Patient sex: M
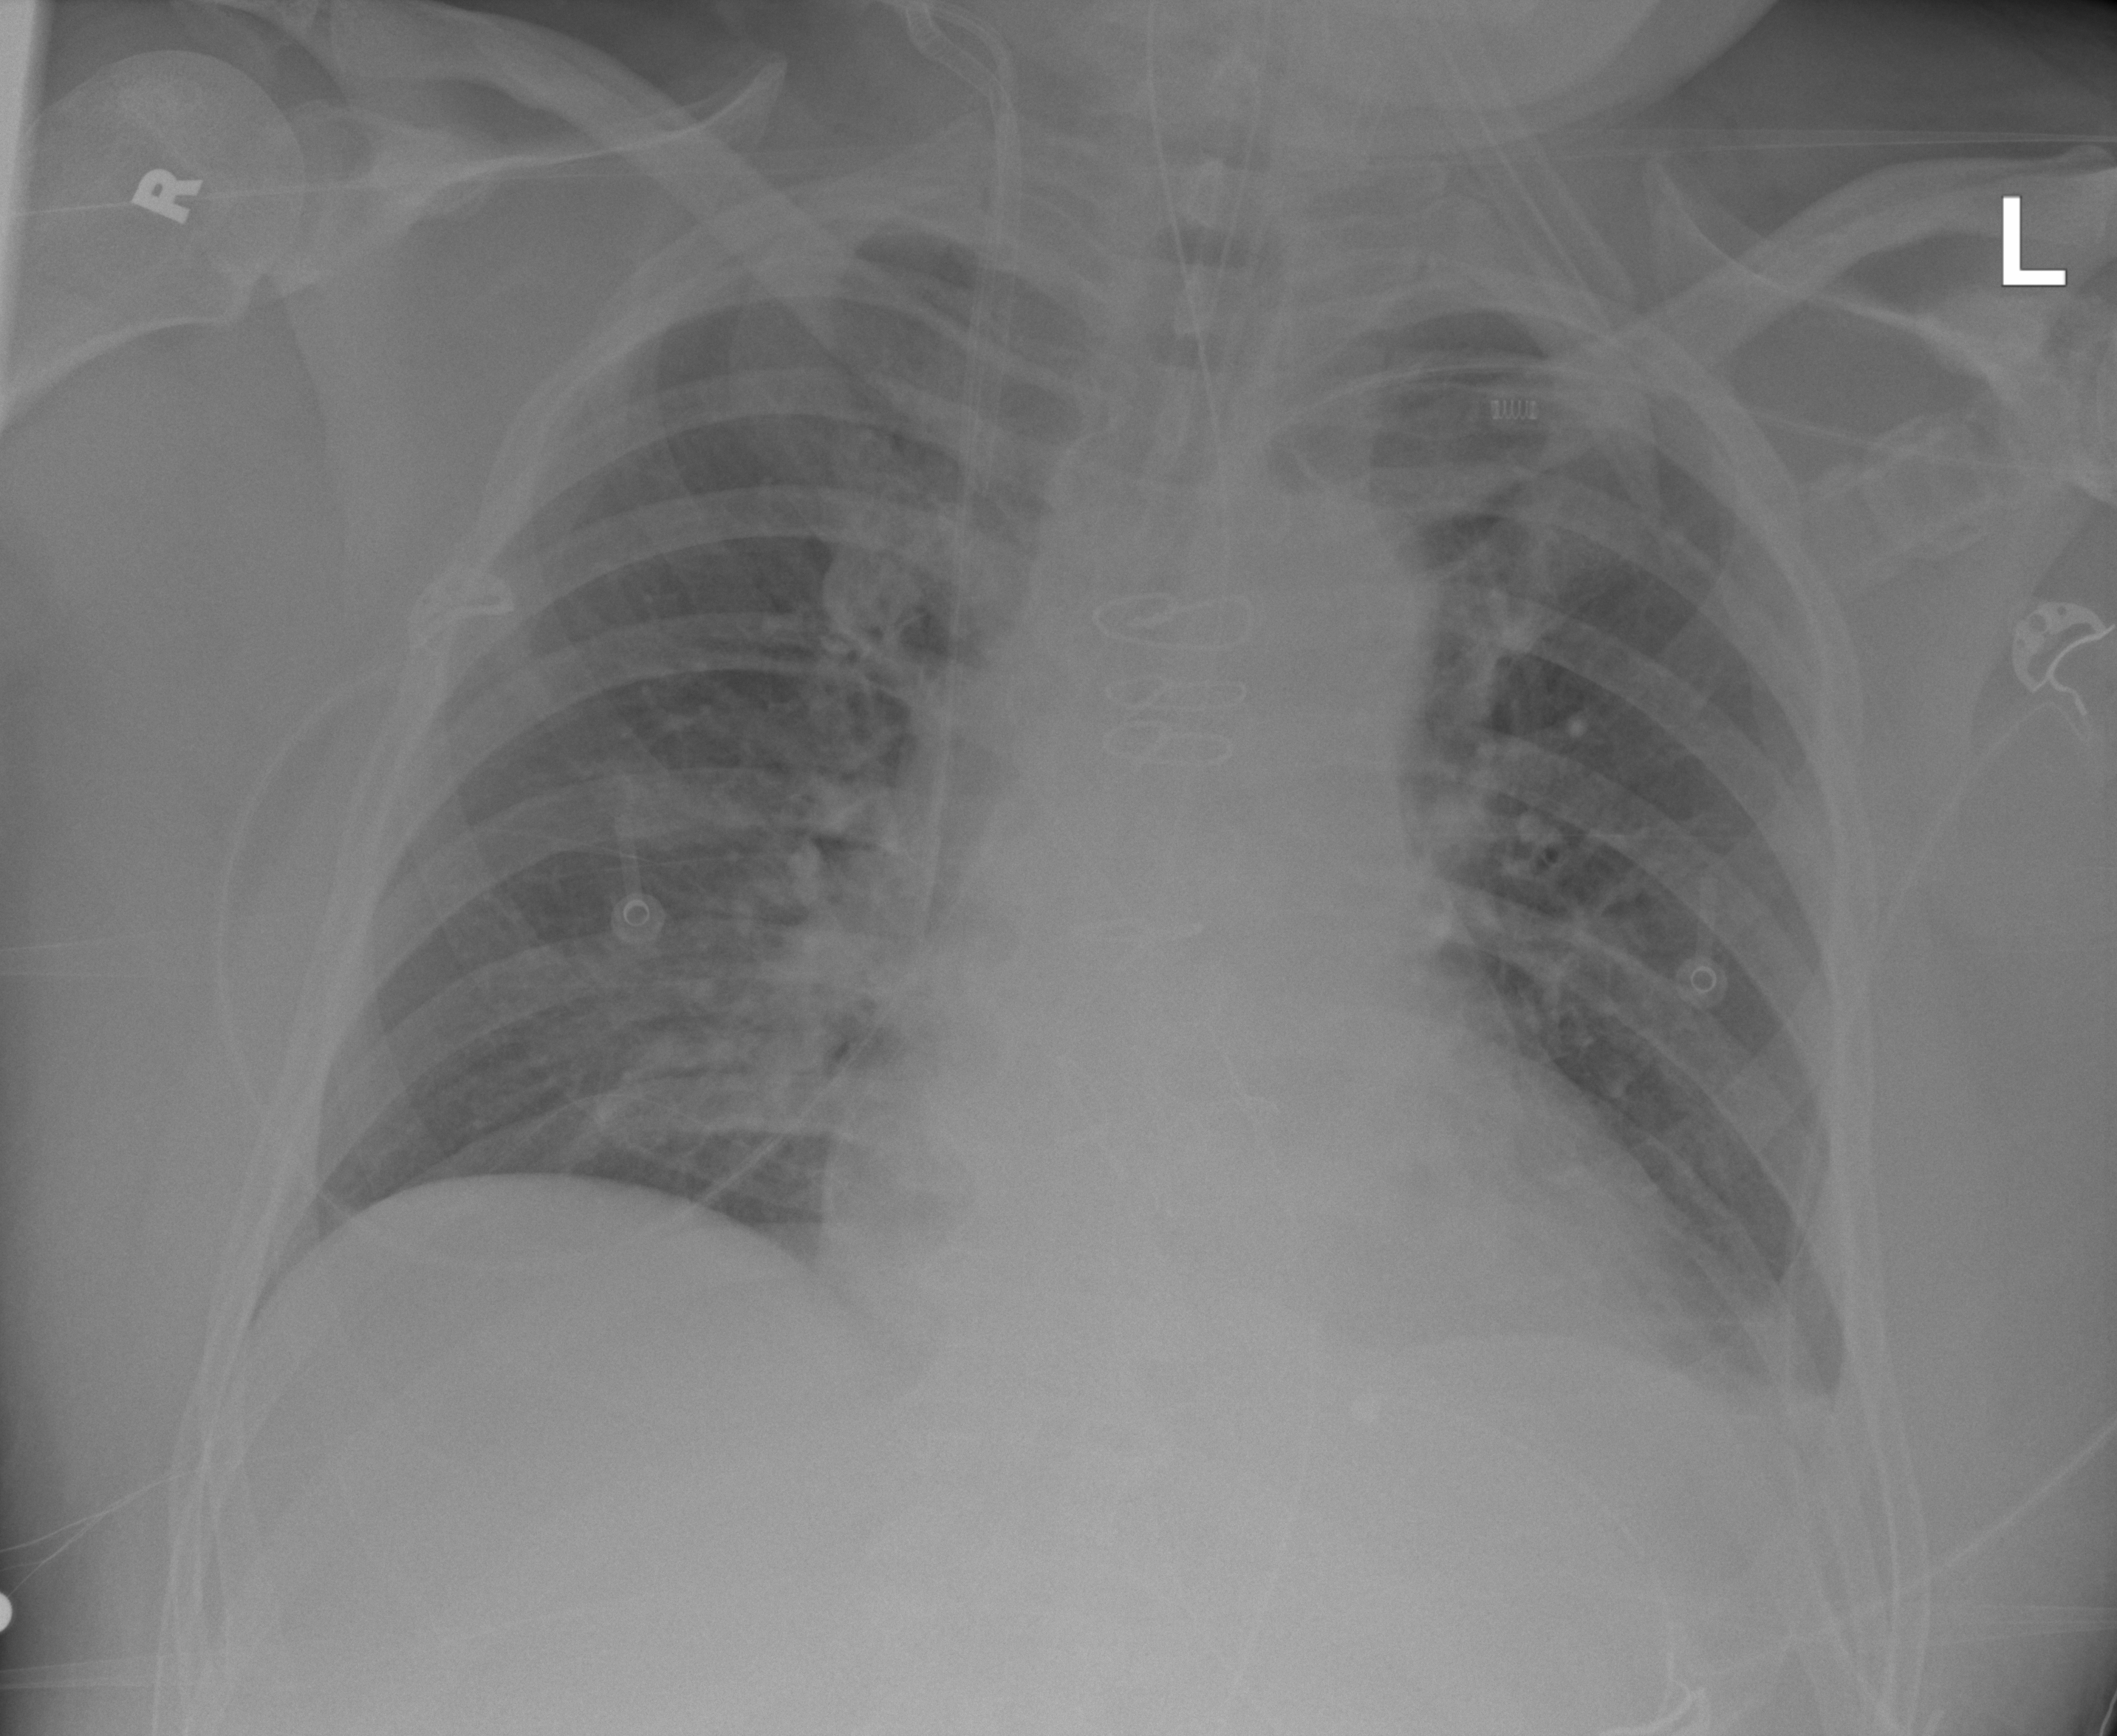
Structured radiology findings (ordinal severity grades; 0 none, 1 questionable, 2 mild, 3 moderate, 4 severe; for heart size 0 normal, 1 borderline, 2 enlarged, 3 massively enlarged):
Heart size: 1
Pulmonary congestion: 2
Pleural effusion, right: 0
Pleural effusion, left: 2
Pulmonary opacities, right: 0
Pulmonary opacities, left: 0
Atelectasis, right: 2
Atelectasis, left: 2